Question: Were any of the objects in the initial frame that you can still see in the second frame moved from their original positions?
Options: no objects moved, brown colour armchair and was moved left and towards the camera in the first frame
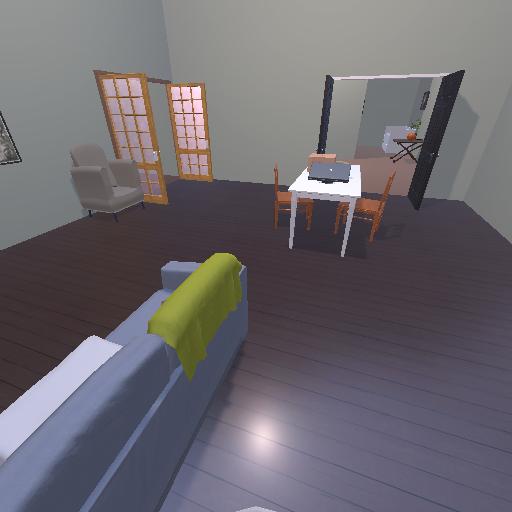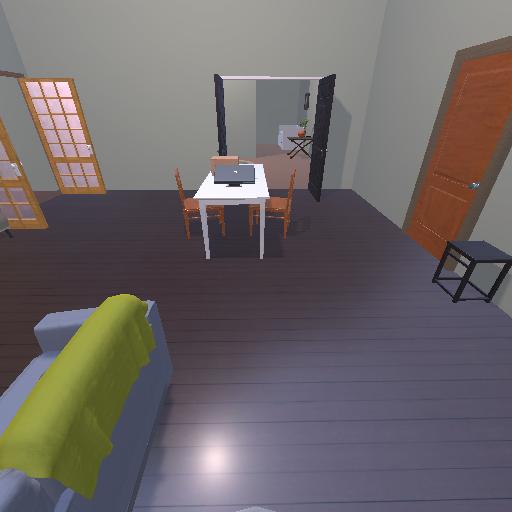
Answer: no objects moved